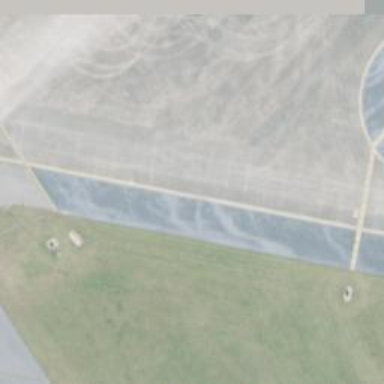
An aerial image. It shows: Image of taxiway at airport.